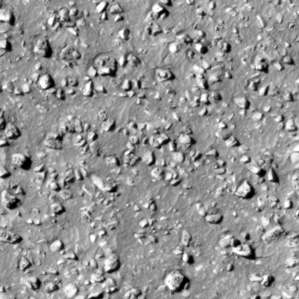
Label: non_frost